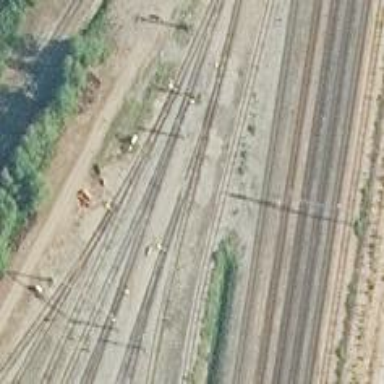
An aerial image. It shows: Railway yard in service.